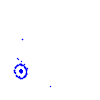
Particle: proton